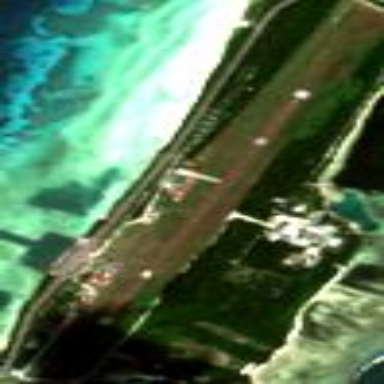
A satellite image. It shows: Public aerodrome or airport.